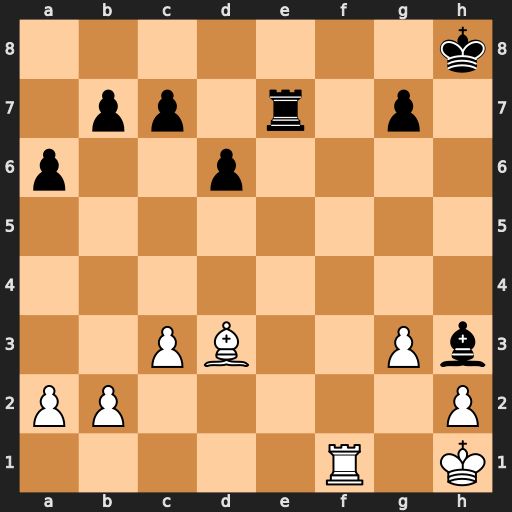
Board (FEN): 7k/1pp1r1p1/p2p4/8/8/2PB2Pb/PP5P/5R1K
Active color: w
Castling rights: -
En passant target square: -
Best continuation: Rf8#